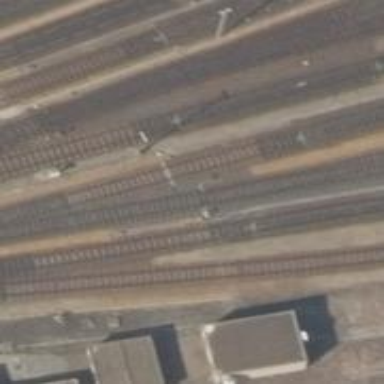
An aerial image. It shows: Railway switch.